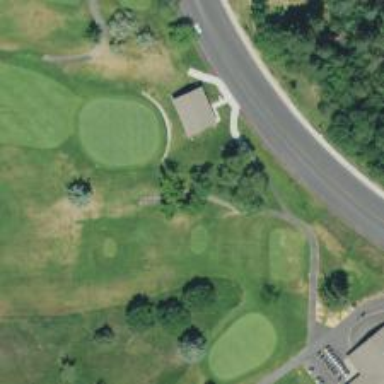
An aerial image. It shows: Service road designated as golf cart path.